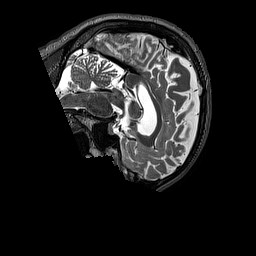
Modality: T2w
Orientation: sagittal
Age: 49
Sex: male
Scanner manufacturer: siemens
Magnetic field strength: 3 T
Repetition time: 3.2 s
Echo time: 0.567 s